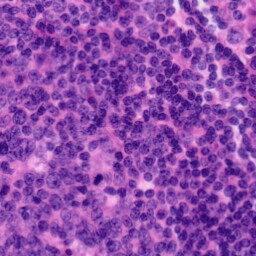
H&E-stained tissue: Tonsil